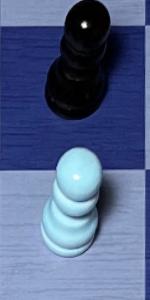
Label: Pawn_White